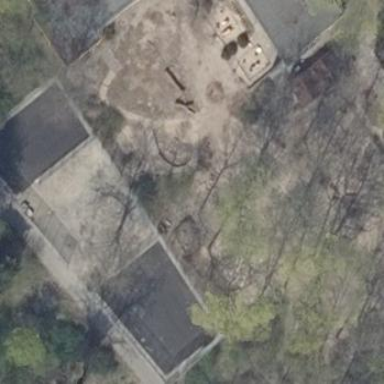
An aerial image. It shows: Playground area for leisure activities on the land.